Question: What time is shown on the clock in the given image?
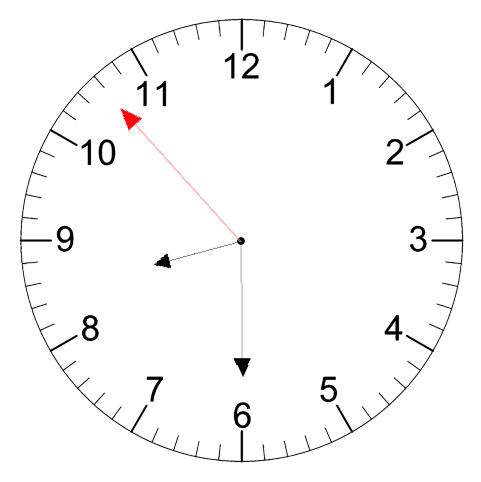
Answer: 08:29:53